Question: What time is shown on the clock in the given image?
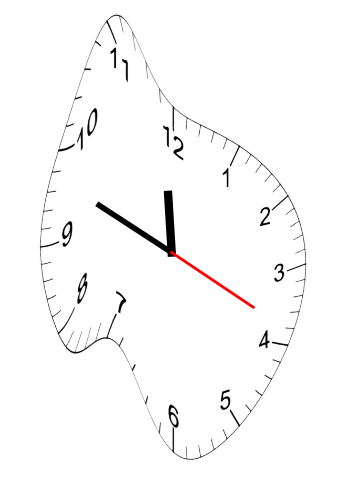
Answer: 11:48:19